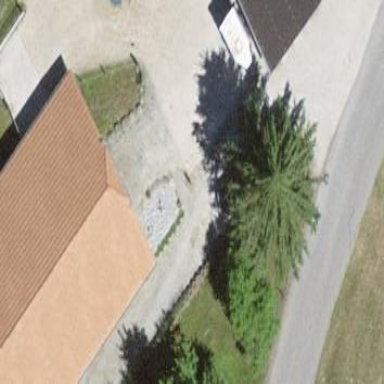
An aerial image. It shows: Rural barn.